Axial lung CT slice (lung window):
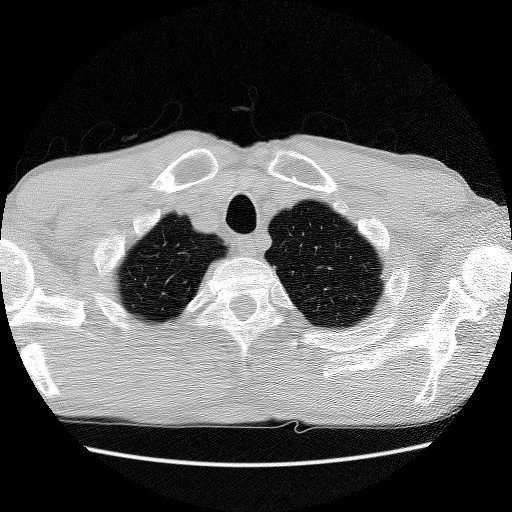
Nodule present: no